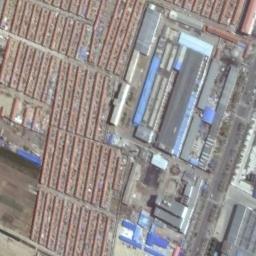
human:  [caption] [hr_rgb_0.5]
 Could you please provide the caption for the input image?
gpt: There are not many buildings in the industrial area .

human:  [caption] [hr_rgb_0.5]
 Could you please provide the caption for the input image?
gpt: In an industrial area, There are neatly planned factories and roads, Green belts, And parking lots .

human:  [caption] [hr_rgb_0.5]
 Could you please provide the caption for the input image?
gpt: There are many houses of different shapes and sizes in the industrial zone .

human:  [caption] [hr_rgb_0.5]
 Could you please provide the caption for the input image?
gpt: The industrial area has lots of neatly arranged orange workshops and some other colors of workshops .

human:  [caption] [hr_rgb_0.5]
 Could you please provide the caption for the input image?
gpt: There are many brown buildings on the industrial area .